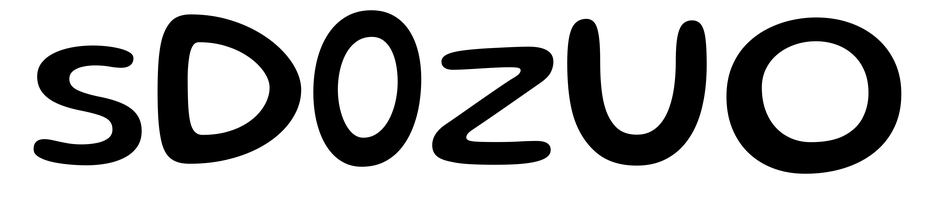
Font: Gluten_Regular